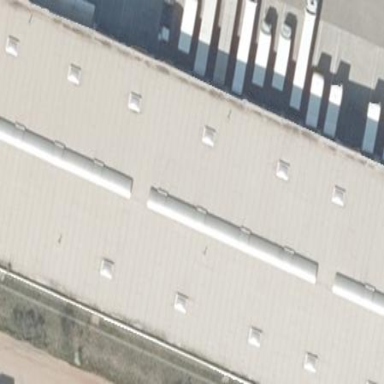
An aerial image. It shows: Warehouse.